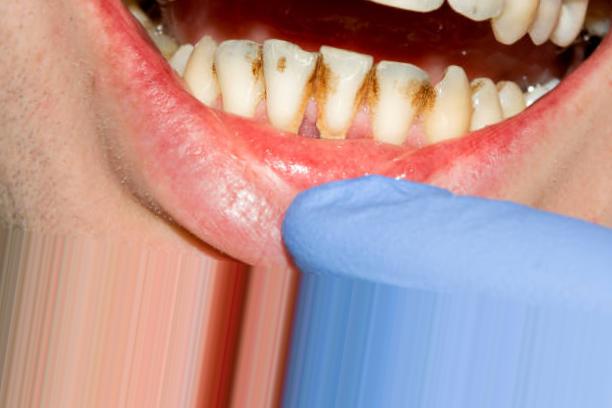
Condition: Caries